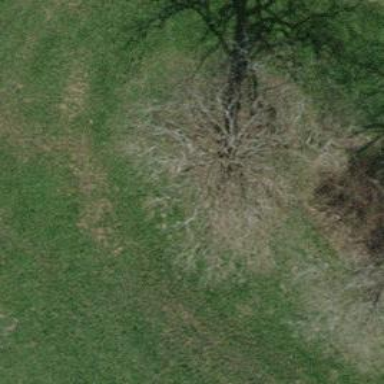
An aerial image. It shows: Deciduous tree with broadleaved leaves.